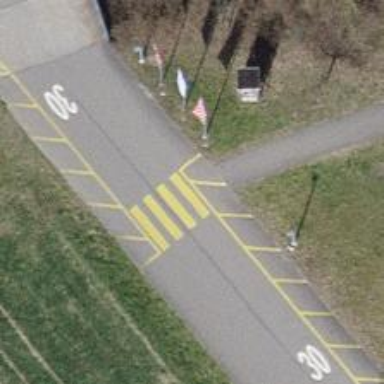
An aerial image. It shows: Uncontrolled zebra crossing on the road.